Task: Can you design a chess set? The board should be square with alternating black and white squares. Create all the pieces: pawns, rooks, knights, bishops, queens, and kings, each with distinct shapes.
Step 52:
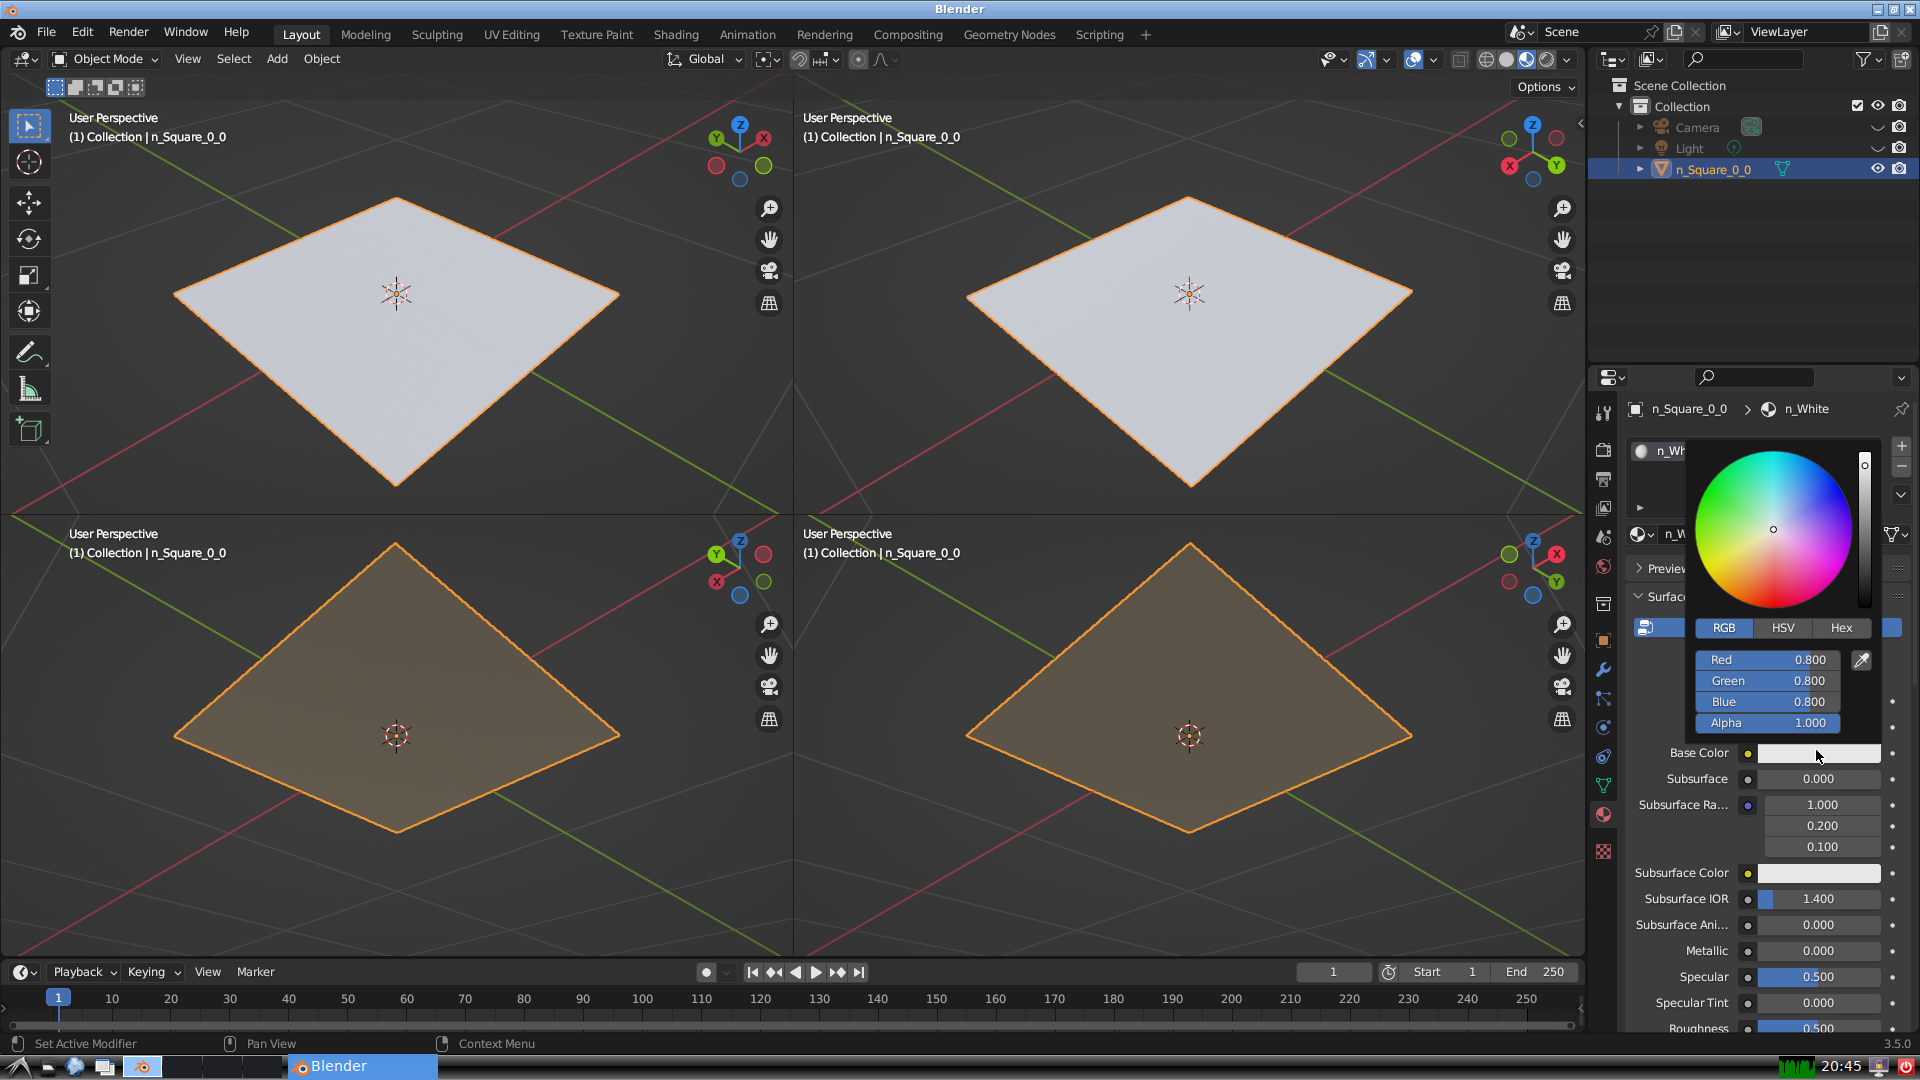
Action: {"mouse_move": [1725, 625]}